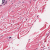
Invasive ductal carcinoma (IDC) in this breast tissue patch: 0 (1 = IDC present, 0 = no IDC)